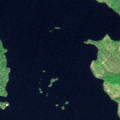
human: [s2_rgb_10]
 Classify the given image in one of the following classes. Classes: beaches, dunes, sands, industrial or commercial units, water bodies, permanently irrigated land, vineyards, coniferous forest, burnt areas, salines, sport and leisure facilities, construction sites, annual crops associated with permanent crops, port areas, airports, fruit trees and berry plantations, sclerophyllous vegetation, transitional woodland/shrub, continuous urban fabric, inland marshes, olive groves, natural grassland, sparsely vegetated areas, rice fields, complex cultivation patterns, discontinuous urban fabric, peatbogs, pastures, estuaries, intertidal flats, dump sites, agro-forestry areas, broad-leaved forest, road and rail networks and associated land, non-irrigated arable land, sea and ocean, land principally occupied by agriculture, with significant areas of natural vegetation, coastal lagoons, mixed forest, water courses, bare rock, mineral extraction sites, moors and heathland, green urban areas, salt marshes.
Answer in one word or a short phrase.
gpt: coniferous forest, mixed forest, water bodies